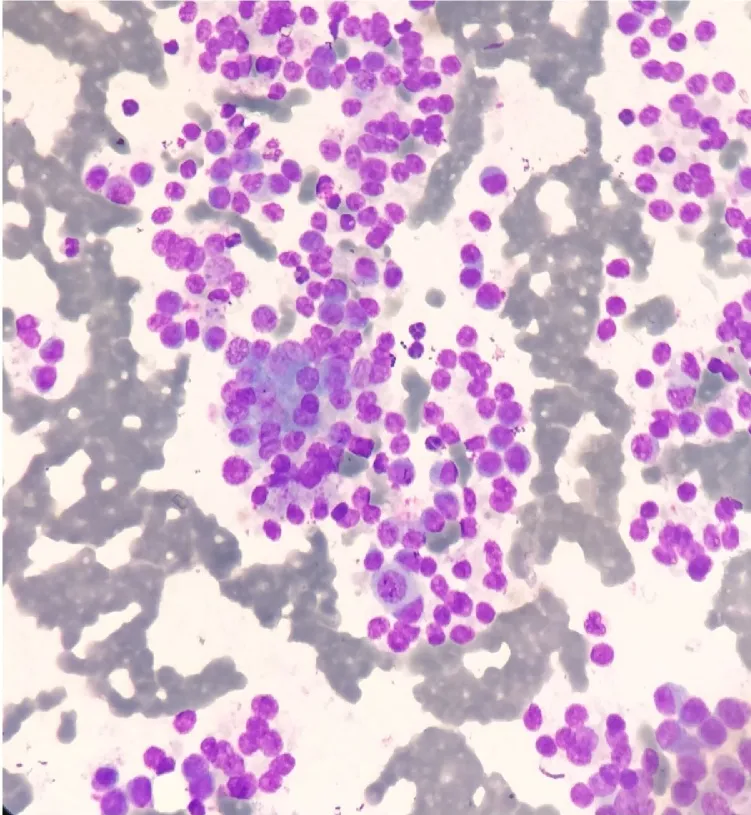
FNAC revealing small, blue, round cells forming rosettes at places (Leishman, 40x).
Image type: pathology (giemsa)